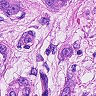
Metastatic tissue present: yes